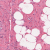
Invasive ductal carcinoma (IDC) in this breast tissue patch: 0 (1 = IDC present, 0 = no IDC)